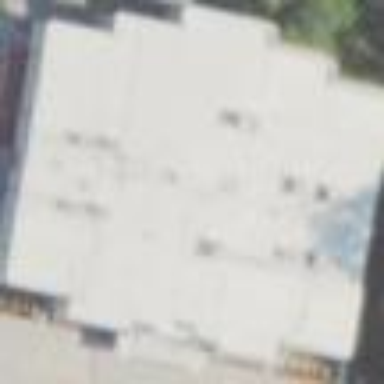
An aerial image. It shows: Cinema building.